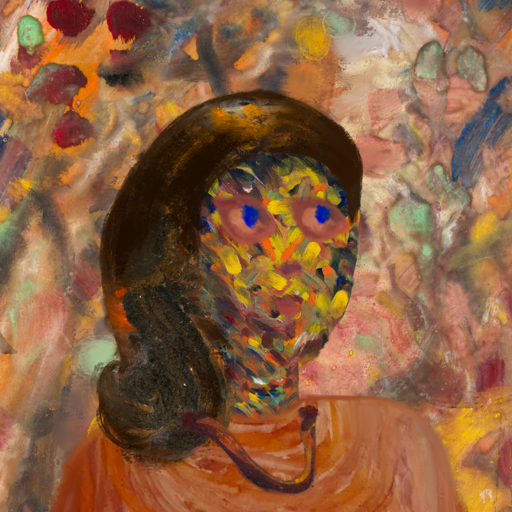
Background: Mother_And_Son_Mother, Head And Neck Side: An_Impression, Face Side: Mother_And_Son_Mother, Bust: Pious_Lady, Hair Side: Gypsy_Queen, Head Accessory: Blank, Second Necklace: Comrade, Necklace: Blank, Baby: Blank